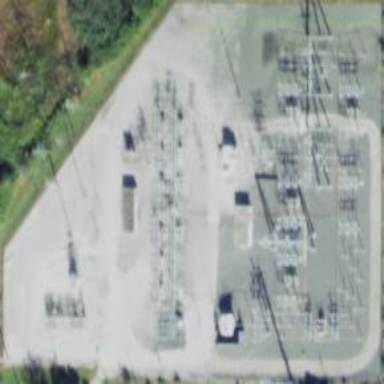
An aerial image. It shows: Outdoor distribution power substation.